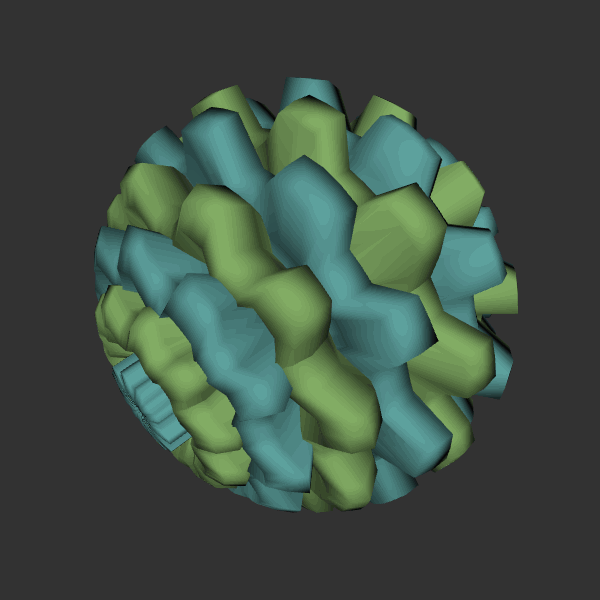
Background: dark